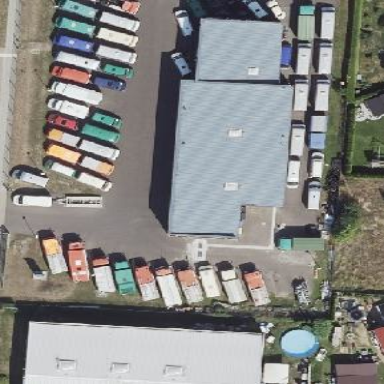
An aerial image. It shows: Industrial building.